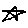
Label: star